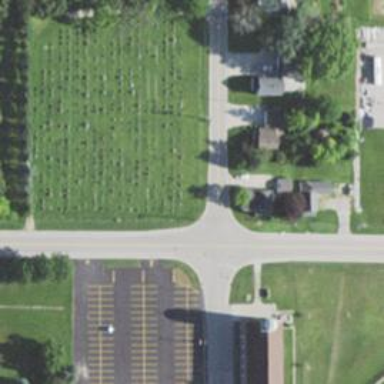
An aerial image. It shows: Cemetery.